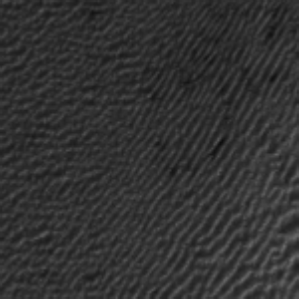
Label: frost